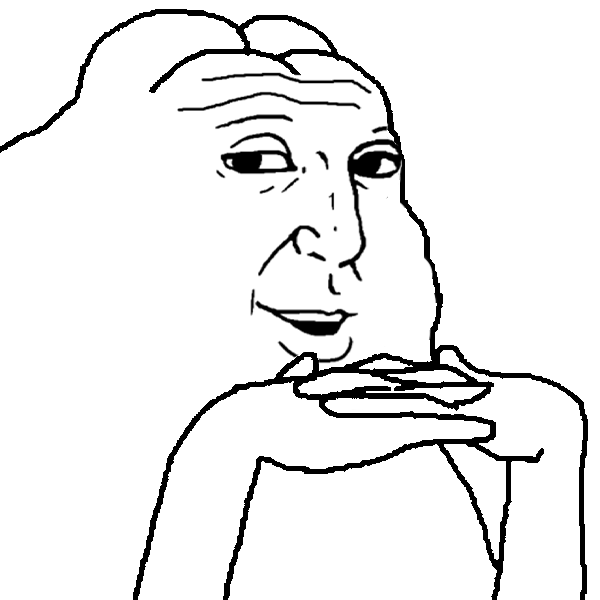
Label: 5_Blobjak